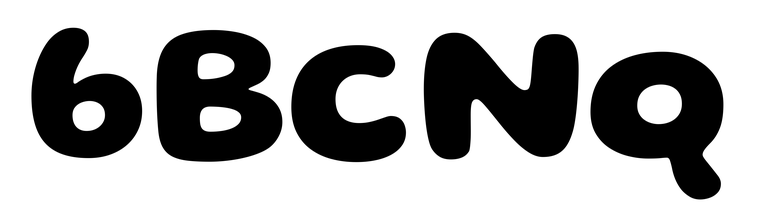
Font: Gluten_Bold